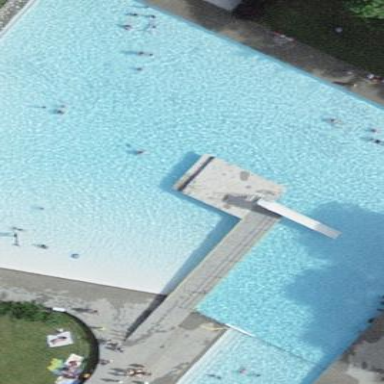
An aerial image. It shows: Swimming pool located in leisure land.